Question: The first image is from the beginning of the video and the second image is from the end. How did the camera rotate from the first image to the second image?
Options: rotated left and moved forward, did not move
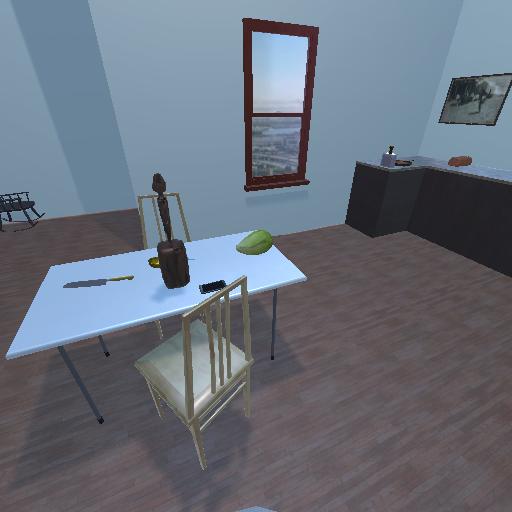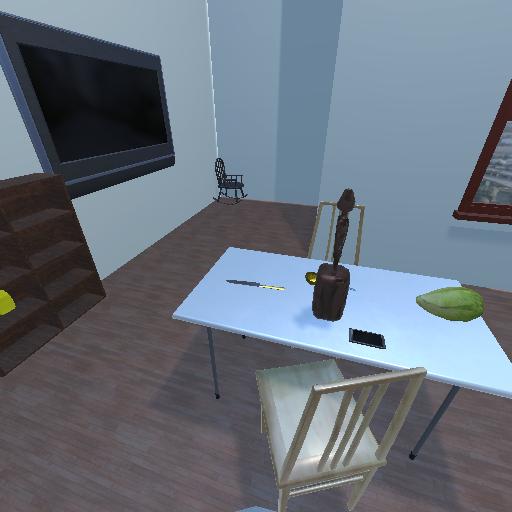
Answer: rotated left and moved forward